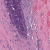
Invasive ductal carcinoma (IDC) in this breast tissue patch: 0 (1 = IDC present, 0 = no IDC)